Question: I currently have the following structure in my form
I have a QFrame (Brown) that has a QScrollArea . Now Multiple QFrames are dynamically added to the QScrollArea (gray).The dynamically added 'QFrame' are composed of a QLabel.

Now here is the problem I have disabled the horizontal scrollbar in the QScrollArea . Thus the horizontal scrollbar does not show up. The problem is that when the dynamically added QFrame (gray) is added to the the QScrollArea. Half of the frame is cut off. This is because I have no way to scroll horizontally. What I want is to have the dynamically added Qframe expand vertically instead of horizontally. Any suggestions ?
Update :
I have a QVBoxLayout inside the QScrollArea
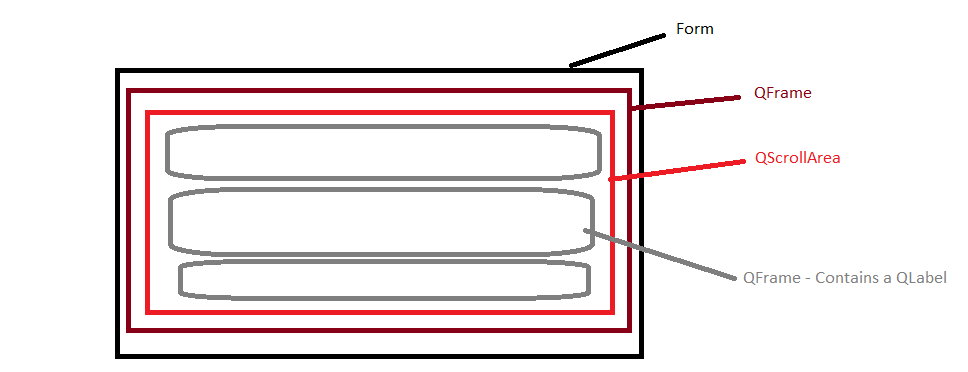
Answer: Set the proper horizontal size policies for your dynamically created frames while creating them. One option is fixed size (), the other is (it's not very intuitive, but actually maximum means that the frame won't be bigger than the size specified by function). If you want the widget to expand vertically, set the vertical size policy to or - whatever works for you.